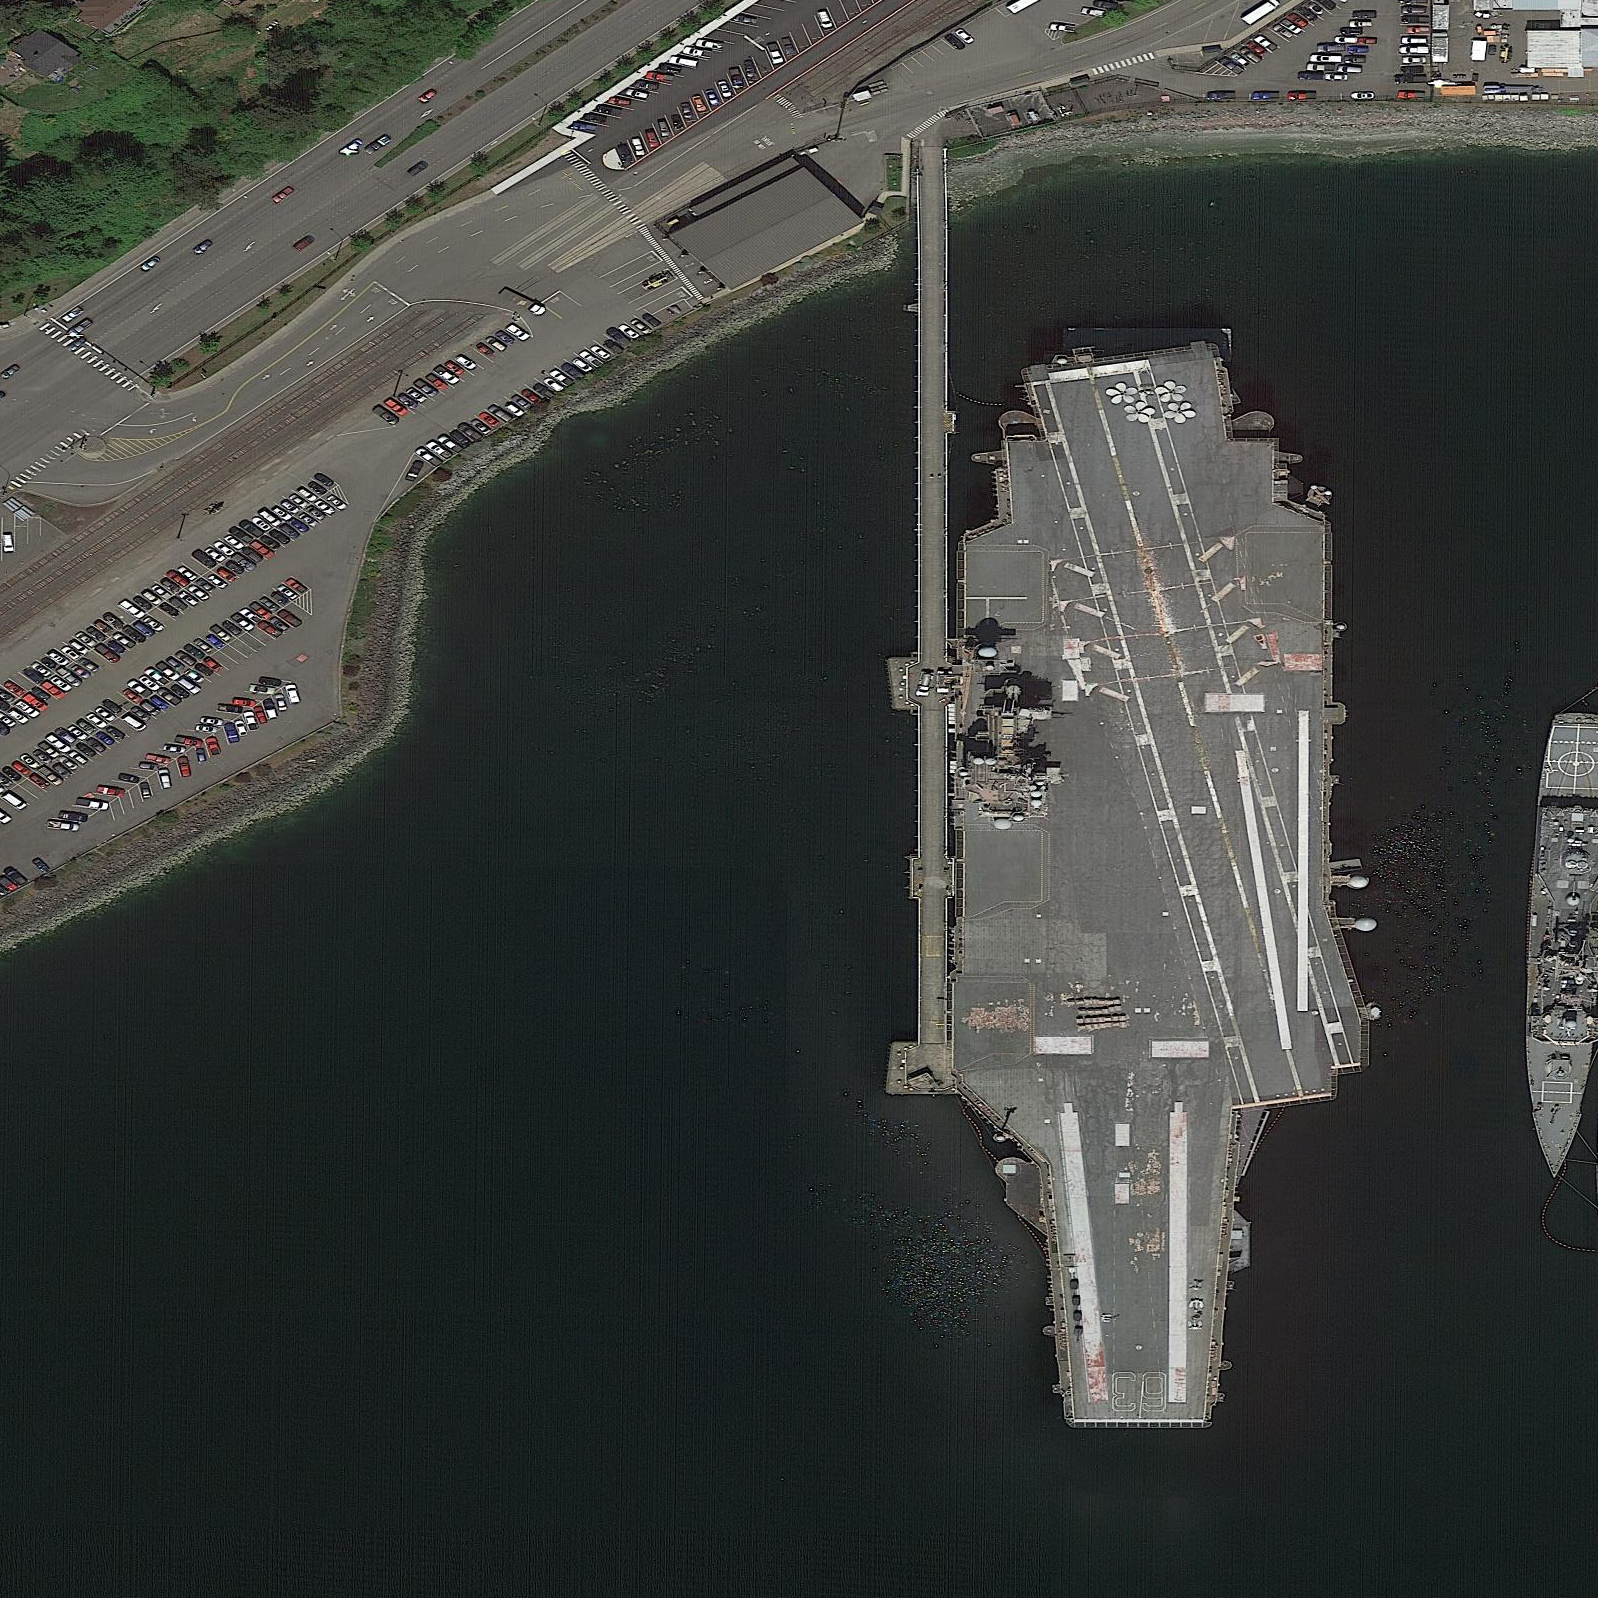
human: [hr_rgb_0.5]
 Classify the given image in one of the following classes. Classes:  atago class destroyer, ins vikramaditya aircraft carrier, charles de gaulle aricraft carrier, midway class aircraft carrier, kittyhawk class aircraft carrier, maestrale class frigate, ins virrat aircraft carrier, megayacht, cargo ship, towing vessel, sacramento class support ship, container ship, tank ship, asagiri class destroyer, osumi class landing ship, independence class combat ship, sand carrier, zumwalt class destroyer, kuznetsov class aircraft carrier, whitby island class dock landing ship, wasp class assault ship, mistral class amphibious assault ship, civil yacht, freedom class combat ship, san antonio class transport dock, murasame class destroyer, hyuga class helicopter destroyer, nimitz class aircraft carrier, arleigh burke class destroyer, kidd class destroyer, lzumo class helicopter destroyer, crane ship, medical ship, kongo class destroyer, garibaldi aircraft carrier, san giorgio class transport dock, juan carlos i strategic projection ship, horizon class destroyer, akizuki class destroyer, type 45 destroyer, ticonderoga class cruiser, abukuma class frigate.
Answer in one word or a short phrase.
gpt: KittyHawk class aircraft carrier